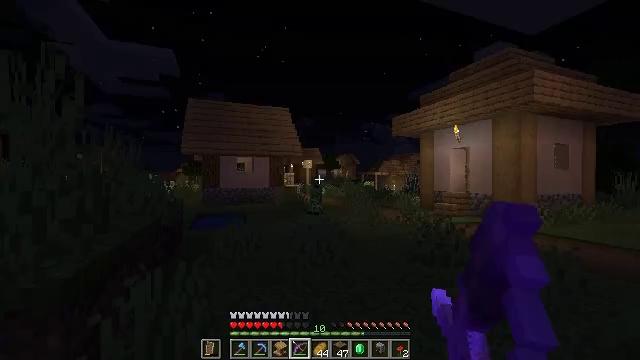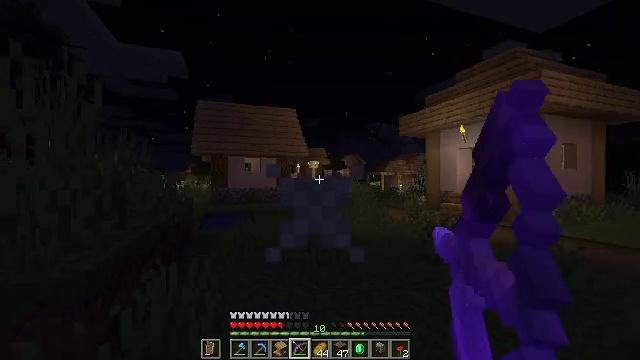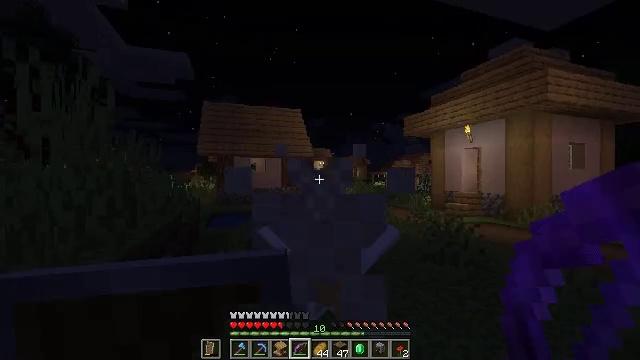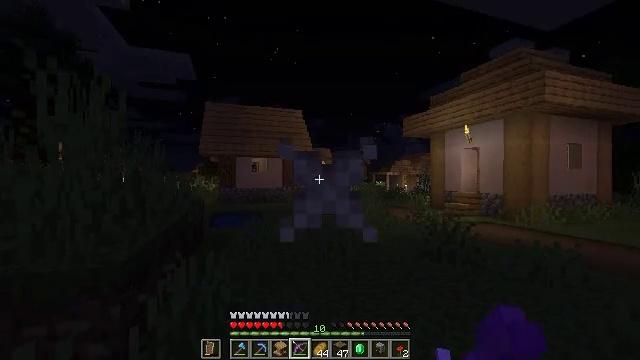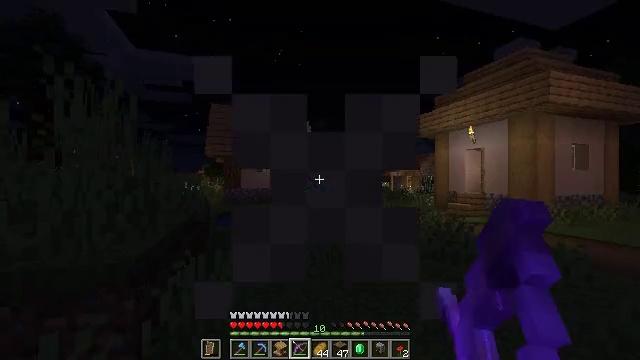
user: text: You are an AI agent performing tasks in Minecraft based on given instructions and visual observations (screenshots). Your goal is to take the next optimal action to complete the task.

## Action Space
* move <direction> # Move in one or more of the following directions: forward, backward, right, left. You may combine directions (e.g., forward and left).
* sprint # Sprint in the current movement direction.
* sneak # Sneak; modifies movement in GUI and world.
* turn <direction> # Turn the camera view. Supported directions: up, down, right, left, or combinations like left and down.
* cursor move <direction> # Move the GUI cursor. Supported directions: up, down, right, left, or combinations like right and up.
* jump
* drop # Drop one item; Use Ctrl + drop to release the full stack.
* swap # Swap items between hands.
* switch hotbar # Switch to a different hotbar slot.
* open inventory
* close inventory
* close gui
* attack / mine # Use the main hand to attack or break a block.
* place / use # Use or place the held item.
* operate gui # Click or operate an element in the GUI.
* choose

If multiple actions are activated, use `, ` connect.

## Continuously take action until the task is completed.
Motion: motion action
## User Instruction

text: Kill a creeper.
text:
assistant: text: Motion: move back, turn left, use / place
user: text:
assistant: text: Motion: move back, turn left, use / place
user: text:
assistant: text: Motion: move back, use / place
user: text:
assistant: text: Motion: move back, use / place
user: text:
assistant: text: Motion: use / place